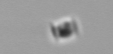
Label: Bacillariophyceae_morphotype1